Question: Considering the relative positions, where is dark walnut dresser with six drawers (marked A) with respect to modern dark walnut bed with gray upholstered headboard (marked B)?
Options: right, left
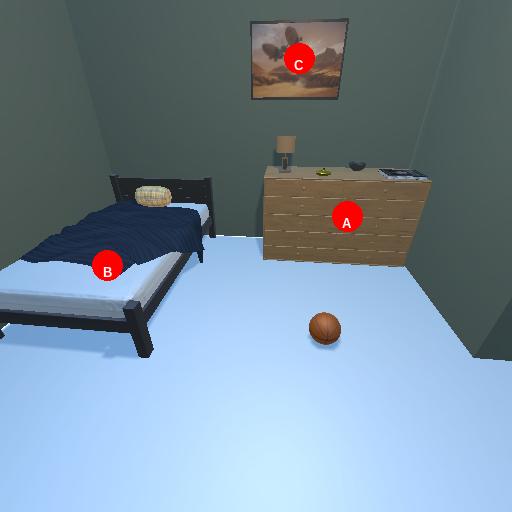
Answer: right